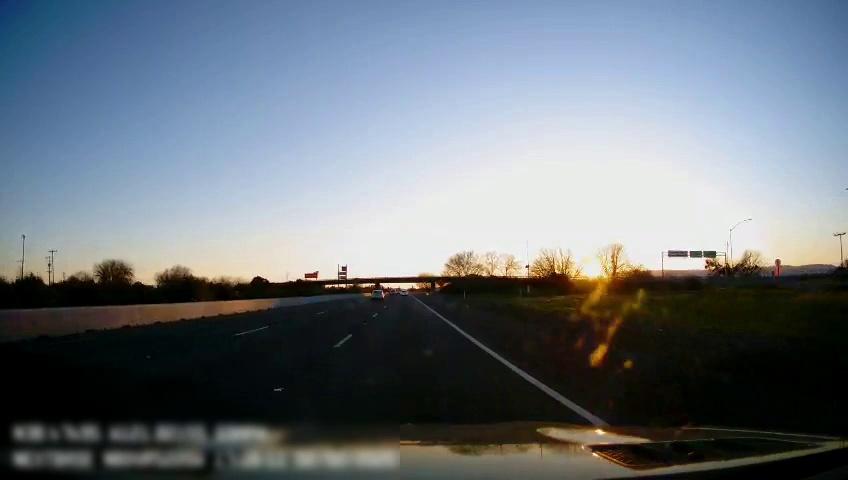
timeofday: Day
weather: Sunny
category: Drivable Space
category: Vehicles | Car
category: Lanes | Alternate Lane
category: Lanes | Current Lane
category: Lanes | Alternate Lane
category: Traffic | Signs
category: Traffic | Signs